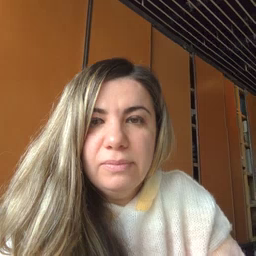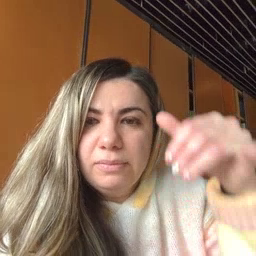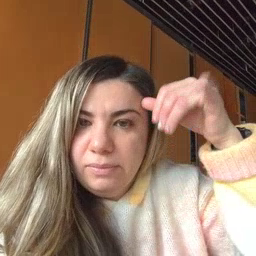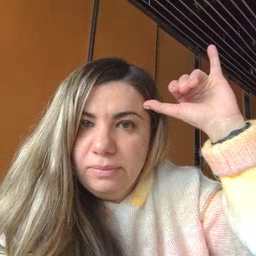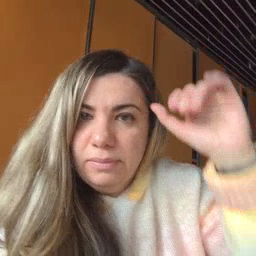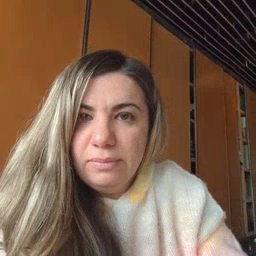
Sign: cow